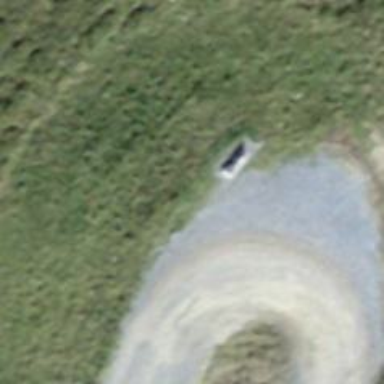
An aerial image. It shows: Bench for seating.